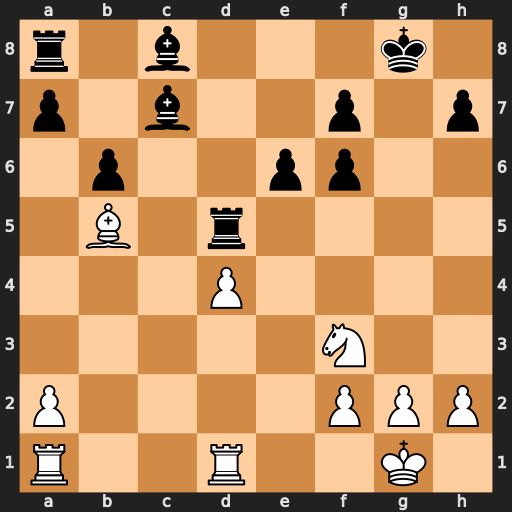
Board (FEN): r1b3k1/p1b2p1p/1p2pp2/1B1r4/3P4/5N2/P4PPP/R2R2K1
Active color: w
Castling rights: -
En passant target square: -
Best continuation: Bc6 Rb8 Bxd5